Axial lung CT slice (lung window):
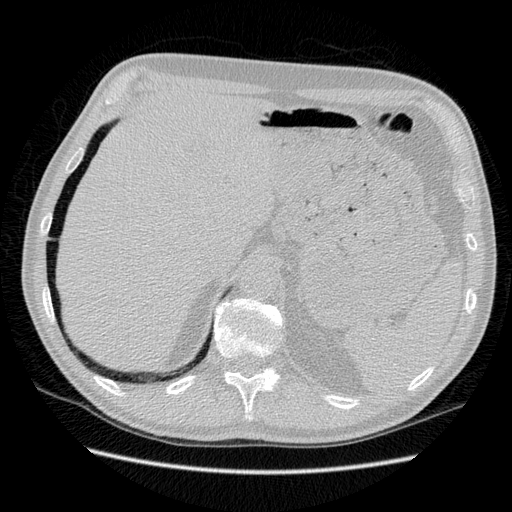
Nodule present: no